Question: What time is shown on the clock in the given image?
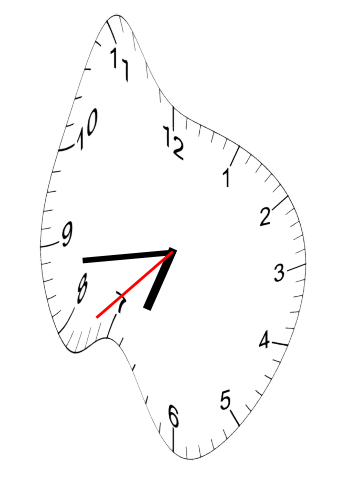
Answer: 06:43:38